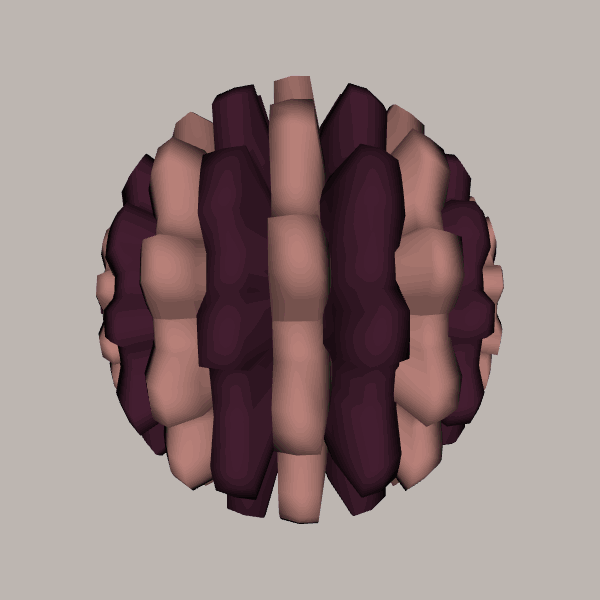
Background: light